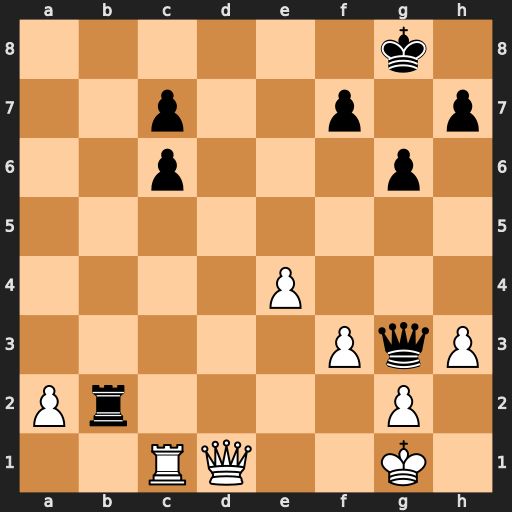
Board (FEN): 6k1/2p2p1p/2p3p1/8/4P3/5PqP/Pr4P1/2RQ2K1
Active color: w
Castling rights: -
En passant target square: -
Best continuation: Qd8+ Kg7 Qd4+